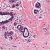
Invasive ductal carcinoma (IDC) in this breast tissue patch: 0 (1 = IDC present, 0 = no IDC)